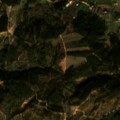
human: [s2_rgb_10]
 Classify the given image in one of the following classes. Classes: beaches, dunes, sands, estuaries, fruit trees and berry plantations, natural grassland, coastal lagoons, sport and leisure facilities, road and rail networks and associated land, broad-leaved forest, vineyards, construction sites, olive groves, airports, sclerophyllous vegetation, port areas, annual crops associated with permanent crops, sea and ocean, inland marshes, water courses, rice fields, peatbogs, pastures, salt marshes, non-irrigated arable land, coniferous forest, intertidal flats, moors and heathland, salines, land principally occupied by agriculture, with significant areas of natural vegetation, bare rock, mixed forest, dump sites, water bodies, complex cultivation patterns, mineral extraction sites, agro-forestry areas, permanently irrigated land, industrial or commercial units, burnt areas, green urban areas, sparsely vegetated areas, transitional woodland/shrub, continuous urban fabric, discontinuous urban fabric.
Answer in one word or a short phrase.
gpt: olive groves, complex cultivation patterns, broad-leaved forest, mixed forest, transitional woodland/shrub